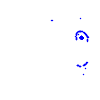
Particle: kaon